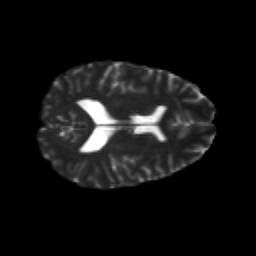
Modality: T2w
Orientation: axial
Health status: healthy
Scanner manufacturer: philips
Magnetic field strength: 3 T
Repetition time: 9.75 s
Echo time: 0.092 s